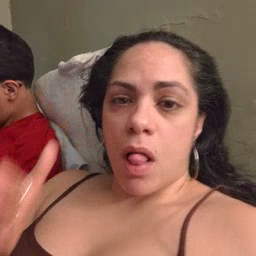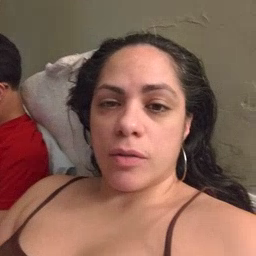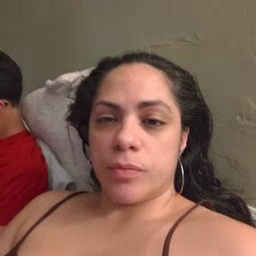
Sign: will